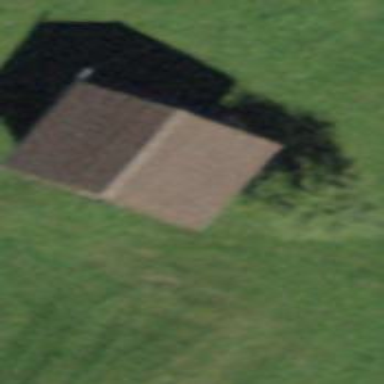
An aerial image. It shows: Rural barn.